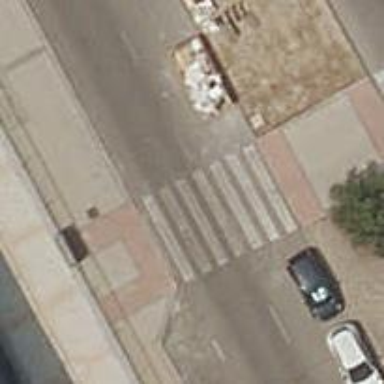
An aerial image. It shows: Marked road crossing with visible crossing markings.